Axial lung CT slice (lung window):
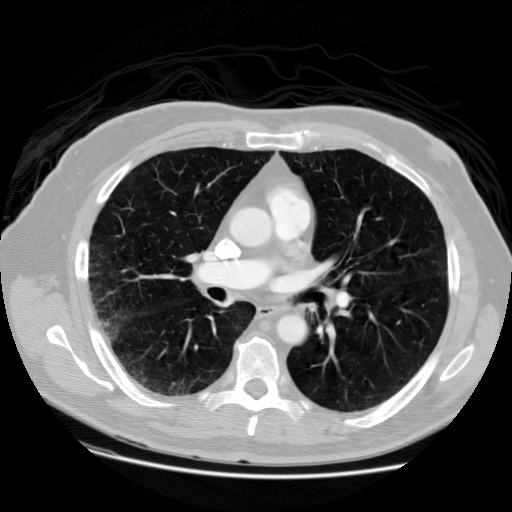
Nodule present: no